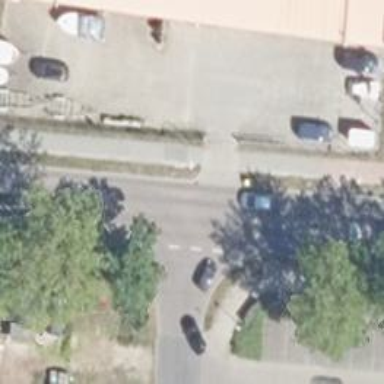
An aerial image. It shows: Tertiary road with asphalt surface. There is cycle track on the right side.